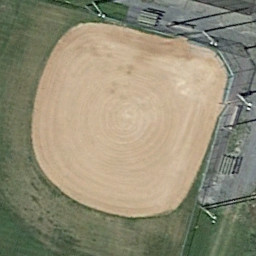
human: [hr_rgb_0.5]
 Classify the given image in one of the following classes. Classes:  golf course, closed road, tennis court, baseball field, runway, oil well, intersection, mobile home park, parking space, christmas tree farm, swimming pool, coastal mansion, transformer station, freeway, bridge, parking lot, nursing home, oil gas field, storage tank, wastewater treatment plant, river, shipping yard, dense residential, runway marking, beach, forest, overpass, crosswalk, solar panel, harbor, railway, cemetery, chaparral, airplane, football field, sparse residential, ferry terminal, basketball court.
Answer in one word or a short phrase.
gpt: baseball field